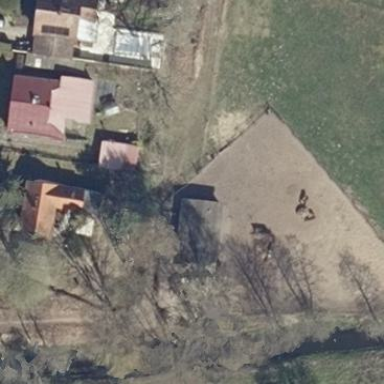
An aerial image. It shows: Stables located on leisure land for horse riding.